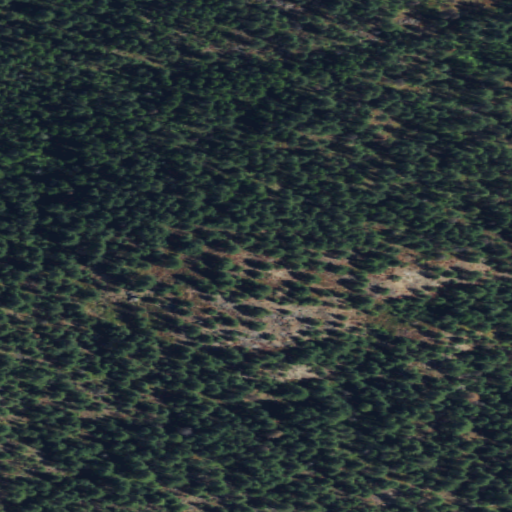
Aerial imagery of mountain in Washington named Rocky Butte containing evergreen forest and shrub